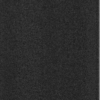
Label: dusty